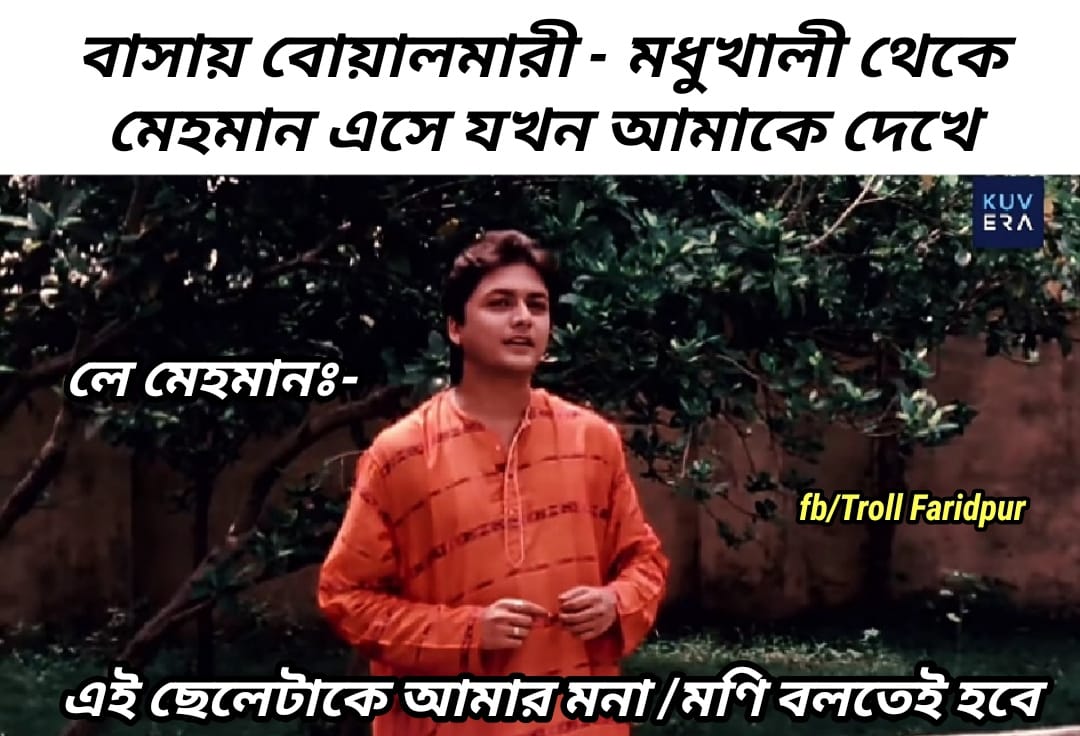
Caption: বাসায় বোয়ালমারী - মধুখালি থেকে মেহমান এসে যখন আমাকে দেখে    লে মেহমানঃ-    এই ছেলেটাকে আমার মনা / মণি বলতেই হবে
Label: non-hate